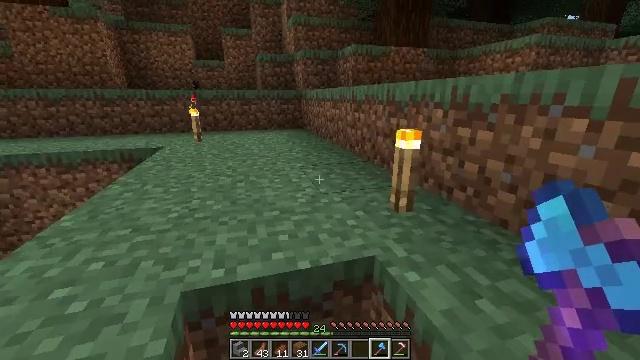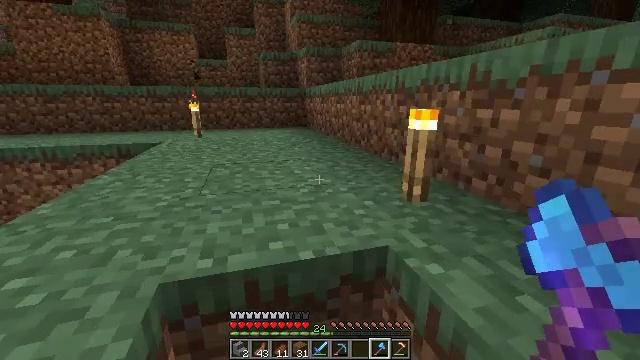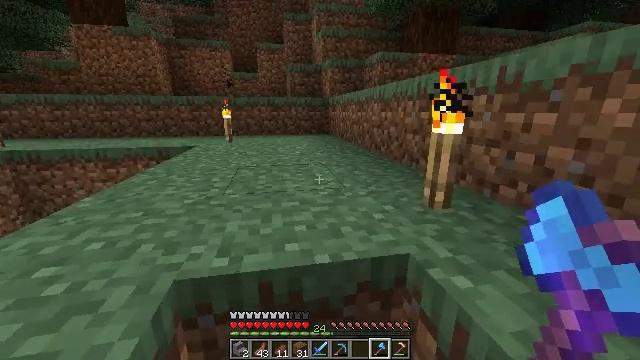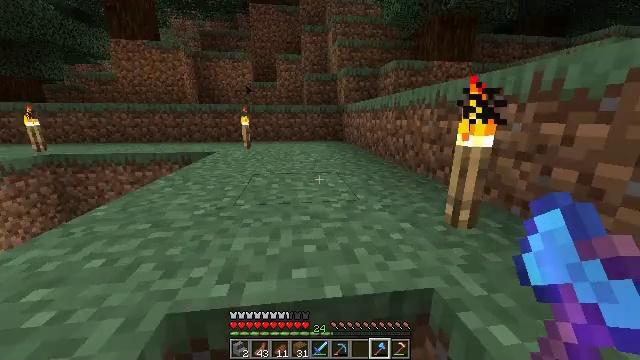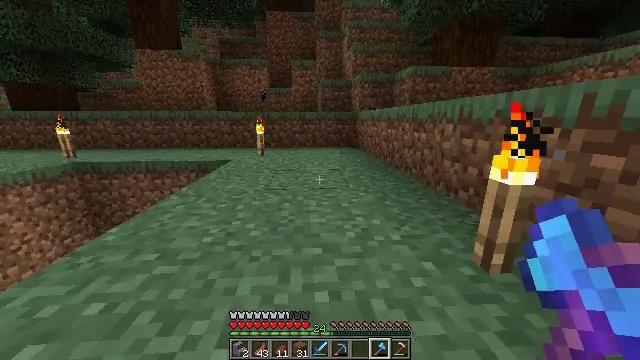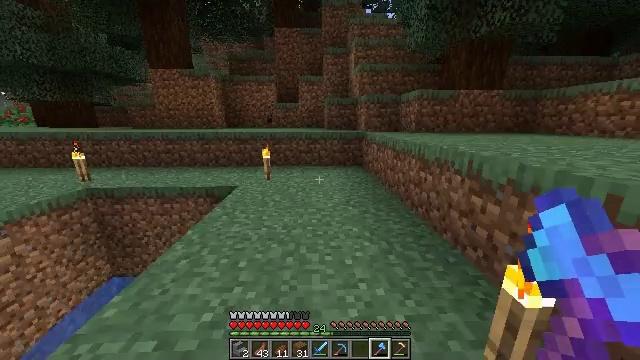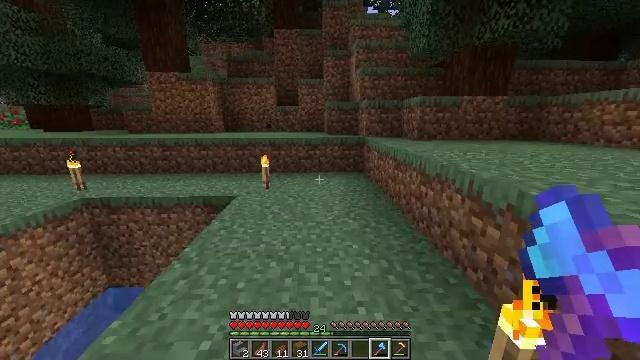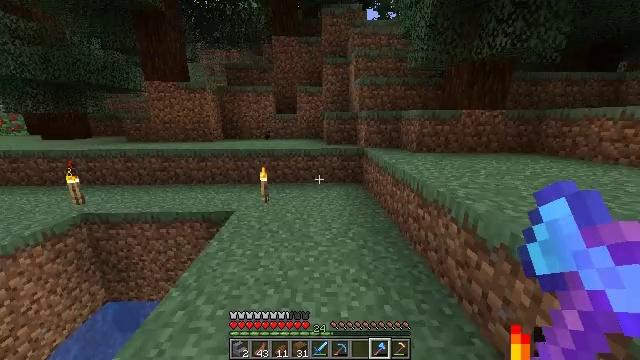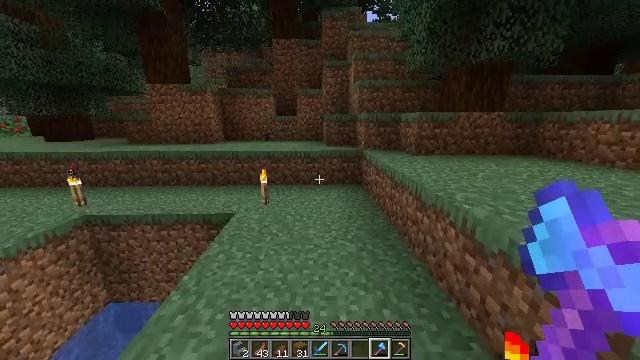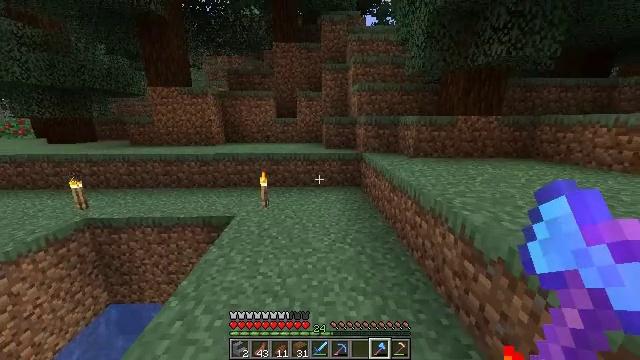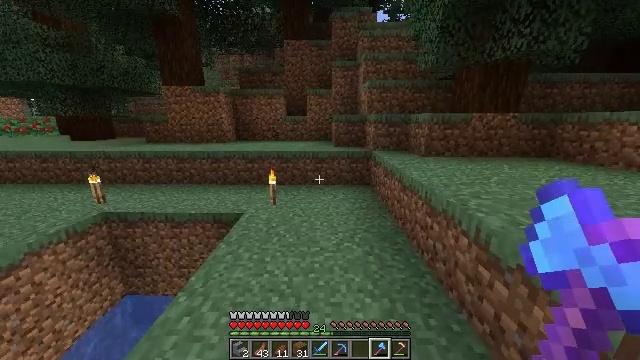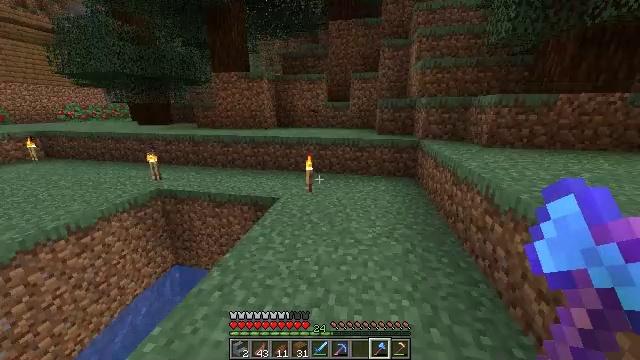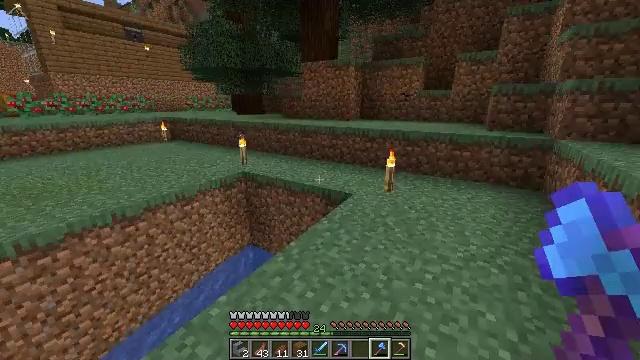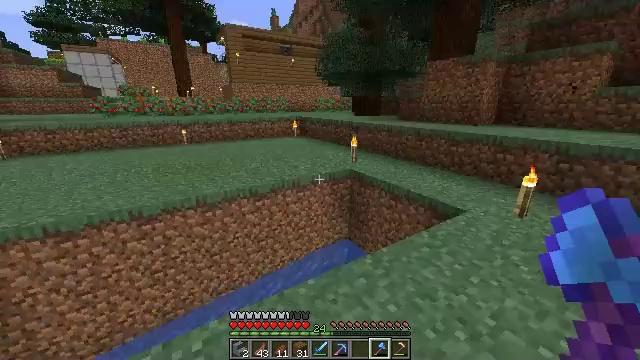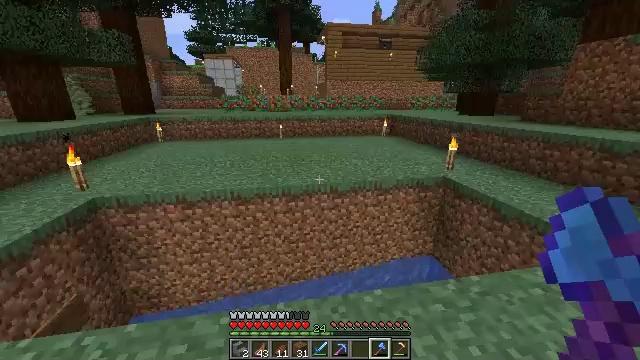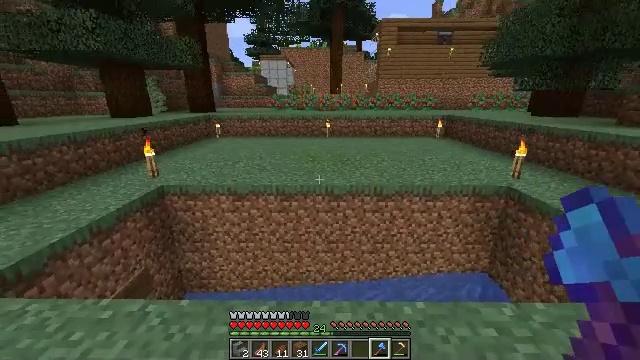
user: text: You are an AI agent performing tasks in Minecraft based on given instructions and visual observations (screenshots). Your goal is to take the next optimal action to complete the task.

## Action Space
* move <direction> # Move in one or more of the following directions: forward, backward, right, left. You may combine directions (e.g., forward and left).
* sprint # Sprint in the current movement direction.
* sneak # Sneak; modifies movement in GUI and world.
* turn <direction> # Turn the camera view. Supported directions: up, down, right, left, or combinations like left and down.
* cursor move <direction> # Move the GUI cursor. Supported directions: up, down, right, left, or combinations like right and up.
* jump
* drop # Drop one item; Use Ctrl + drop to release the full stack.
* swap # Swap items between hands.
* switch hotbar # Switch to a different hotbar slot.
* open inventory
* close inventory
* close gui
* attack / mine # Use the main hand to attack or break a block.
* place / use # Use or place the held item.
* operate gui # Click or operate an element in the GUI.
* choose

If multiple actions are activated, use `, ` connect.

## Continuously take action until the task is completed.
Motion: motion action
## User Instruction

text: Harvest sweet berries by mining the bush.
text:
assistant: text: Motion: move forward, sprint, turn up, jump
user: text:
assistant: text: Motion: move forward, sprint, turn left and up, jump
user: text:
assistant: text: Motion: move forward, sprint, turn left, jump
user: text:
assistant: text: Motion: move forward, sprint, turn left, jump
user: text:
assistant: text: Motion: move forward, sprint, turn left, jump
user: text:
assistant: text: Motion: move forward, sprint, jump
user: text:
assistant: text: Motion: move forward, jump
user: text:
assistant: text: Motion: move forward, jump
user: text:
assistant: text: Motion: move forward
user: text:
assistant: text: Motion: move forward, turn left
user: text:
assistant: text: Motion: turn left and down
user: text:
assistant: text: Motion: turn left
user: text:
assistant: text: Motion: turn left
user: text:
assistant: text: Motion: turn left
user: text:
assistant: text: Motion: turn left
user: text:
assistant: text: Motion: no_op
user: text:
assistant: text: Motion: no_op
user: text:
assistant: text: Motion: no_op
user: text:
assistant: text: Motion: no_op
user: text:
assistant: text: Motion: no_op
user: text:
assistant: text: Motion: move back
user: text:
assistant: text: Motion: move back
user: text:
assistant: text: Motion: move back
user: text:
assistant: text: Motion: no_op
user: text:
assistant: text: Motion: no_op
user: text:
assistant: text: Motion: no_op
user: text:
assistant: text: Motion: no_op
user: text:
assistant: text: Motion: move right, turn left
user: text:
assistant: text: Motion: move right, turn left
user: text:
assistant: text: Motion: move right, turn left